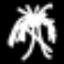
Label: palm tree